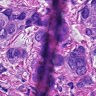
Metastatic tissue present: yes